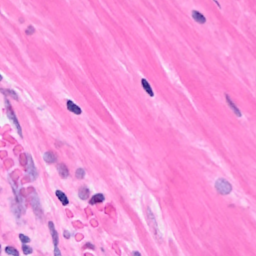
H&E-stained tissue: Breast